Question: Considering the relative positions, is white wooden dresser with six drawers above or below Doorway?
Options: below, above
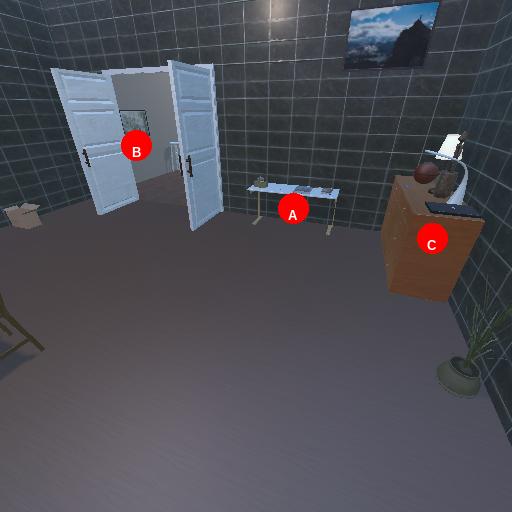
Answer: below